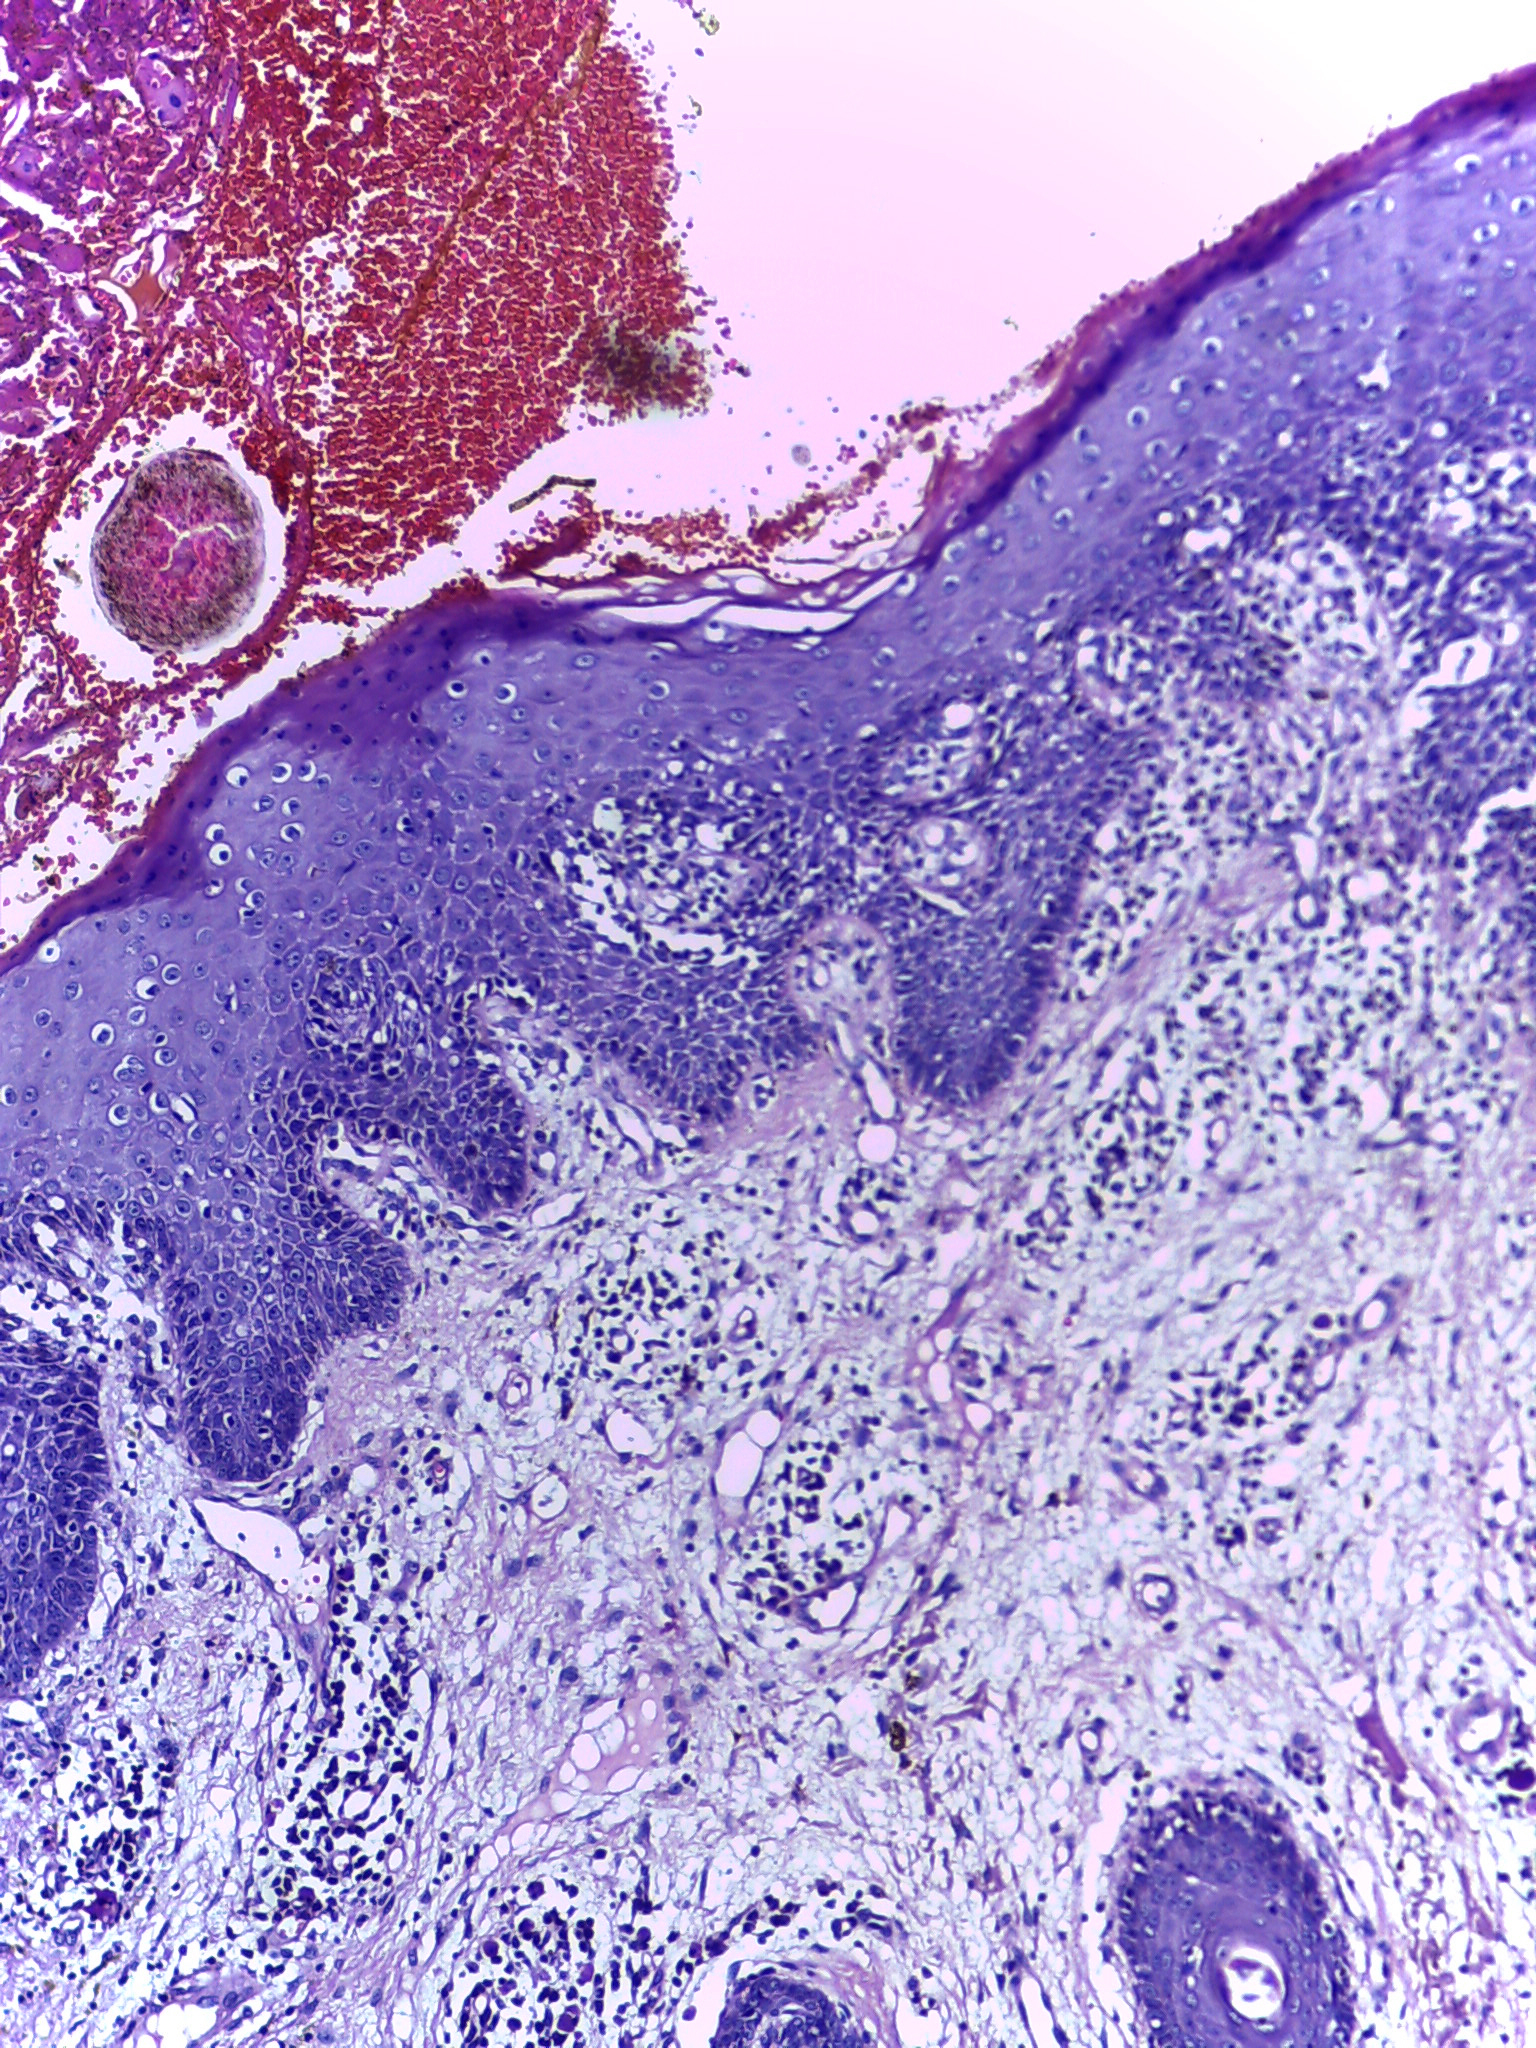
Diagnosis: OSCC